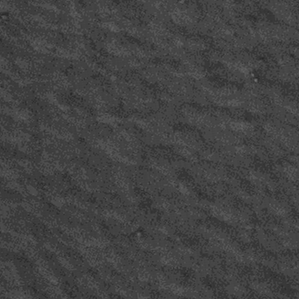
Label: frost